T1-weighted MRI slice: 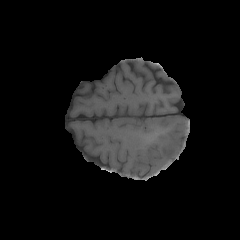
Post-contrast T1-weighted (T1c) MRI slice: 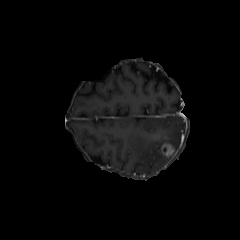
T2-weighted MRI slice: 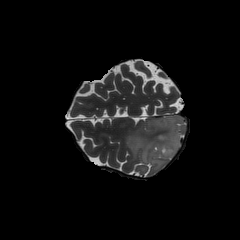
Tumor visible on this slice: yes